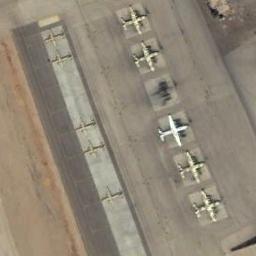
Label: airplane